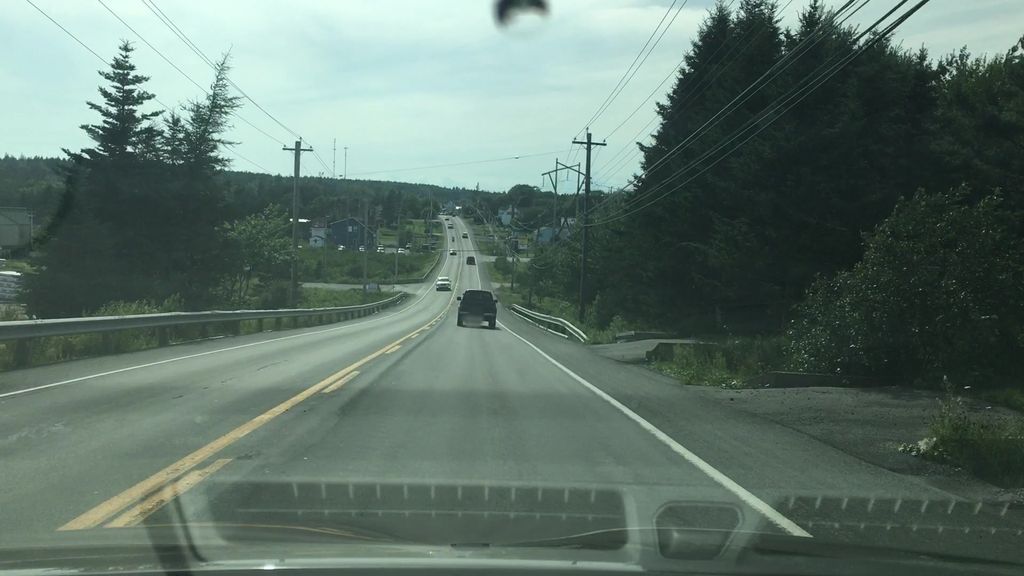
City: halifax